Question: I am working on a custom camera app where I present 3 viewControllers modally. At each segue, I pass data with prepareForSegue function. My problem is after the work with camera is finished, I need to show 2 more viewControllers which need to be inside a navigationController.
I have realized that If I don't pass any data, the navigation controller works fine. However, when I pass data, the app crashes on runtime. What is the right way of doing this?
Here is my prepare for segue function;
'''
override func prepareForSegue(segue: UIStoryboardSegue, sender: AnyObject?) {
if segue.identifier == "camera2Crop"{
let controller: CropViewController = segue.destinationViewController as CropViewController
controller.photoTaken = self.photoTaken
}
}
'''
where 'photoTaken'is an 'UIImage' object. Moreover, here is the screenshot from my storyboard where I put the navigationController. I call the 'prepareForSegue'function in 'CustomCameraViewController' to segue to 'CropViewController'.

I have changed my prepareForSegue to the following code;
'''
override func prepareForSegue(segue: UIStoryboardSegue, sender: AnyObject?) {
if segue.identifier == "camera2Crop" {
let controller: CustomNavigationController = segue.destinationViewController as CustomNavigationController
controller.photoTaken = self.photoTaken
}
}
'''
Now the app does not crash but I don't know
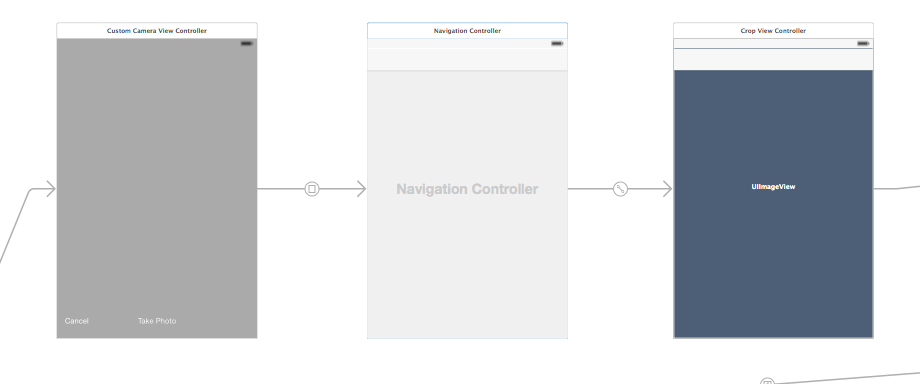
Answer: '''
let controller: CropViewController = segue.destinationViewController as CropViewController
'''
Double check if 'segue.destinationViewController' is actually the navigation view controller.
If it's the navigation controller, get 'CropViewController' from it:
'''
if segue.identifier == "camera2Crop" {
let navController = segue.destinationViewController as UINavigationController
let controller = navController.viewControllers[0] as CropViewController
controller.photoTaken = self.photoTaken
}
'''
Note you don't have to subclass UINavigationController.